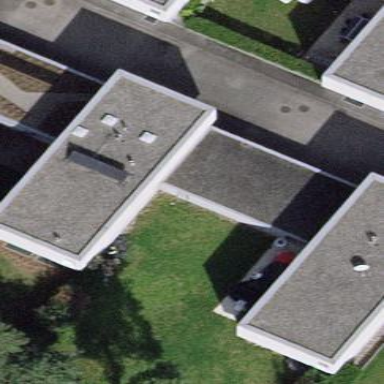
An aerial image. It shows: View of roof of building.